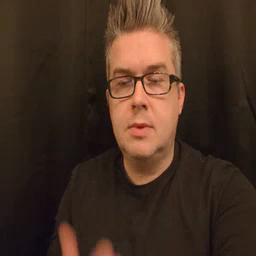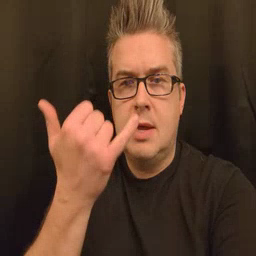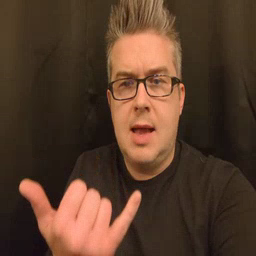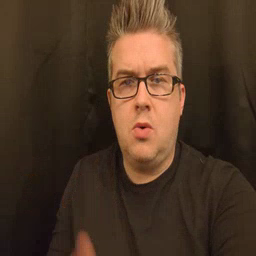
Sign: now